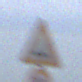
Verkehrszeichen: UnebeneFahrbahn
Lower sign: Geschwindigkeit20
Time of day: MorningAfternoon
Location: Outdoor (Nature)
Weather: Overcast
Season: NotSpecified
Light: Natural